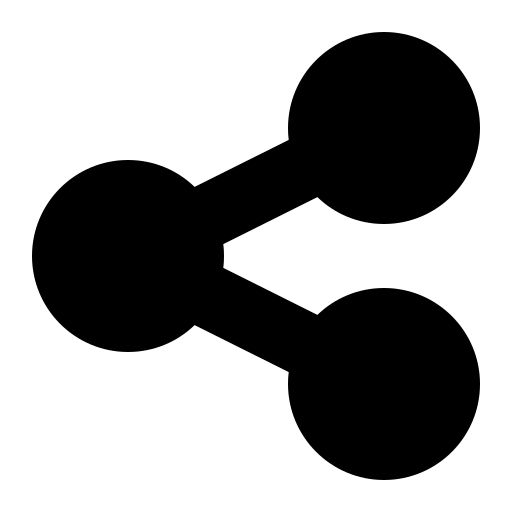
Tags: icon, FontAwesome, fa-icon, solid, share, nodes